Interaction volume radius: 10 \u00c5
Interaction volume height: 20 \u00c5
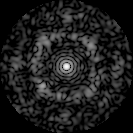
Disorder parameter: 0.7197